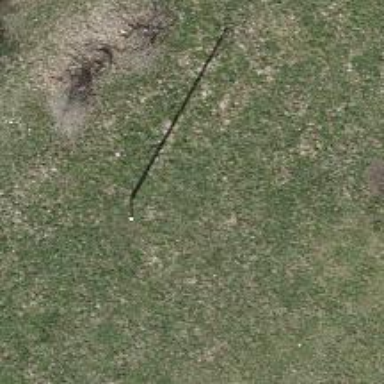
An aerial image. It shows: Power pole.